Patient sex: M
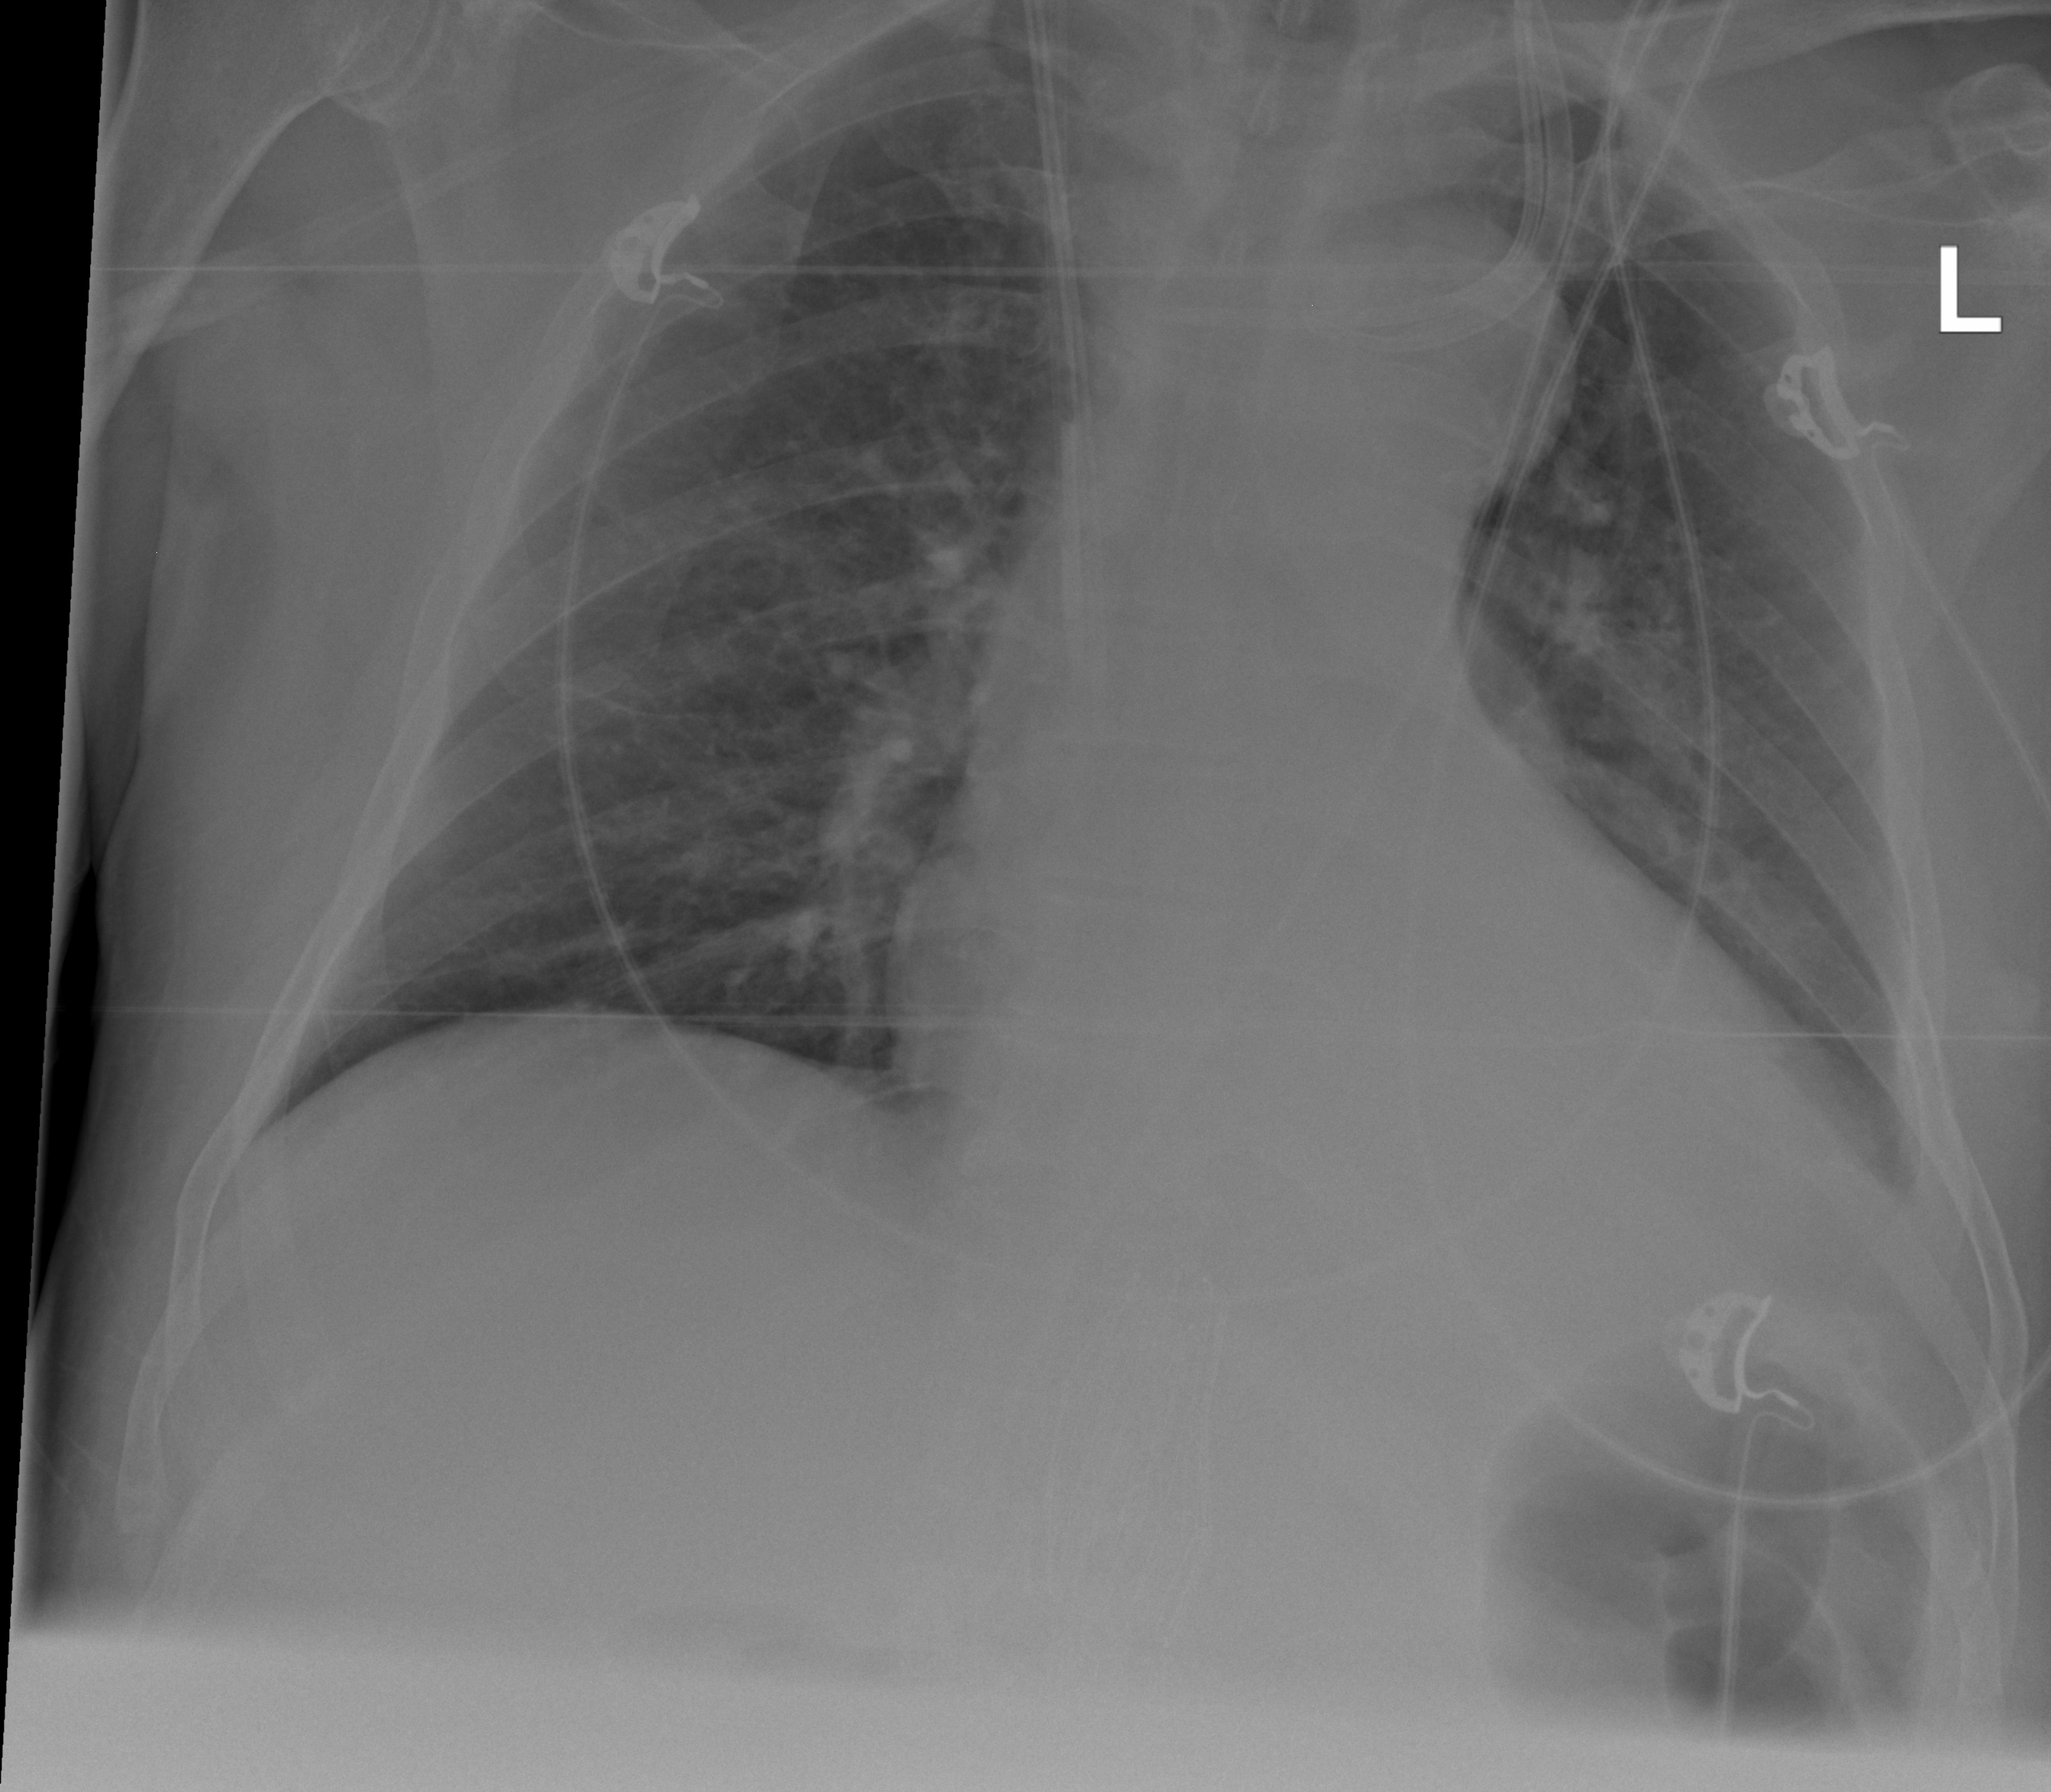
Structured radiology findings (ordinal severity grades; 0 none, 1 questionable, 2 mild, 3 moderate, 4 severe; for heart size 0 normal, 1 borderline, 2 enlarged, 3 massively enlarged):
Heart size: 2
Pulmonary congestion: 2
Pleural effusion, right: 0
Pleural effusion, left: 2
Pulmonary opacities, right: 0
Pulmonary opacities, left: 0
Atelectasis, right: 0
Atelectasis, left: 2